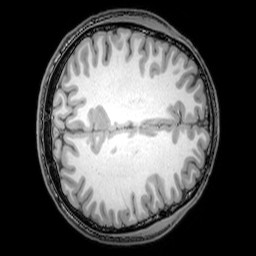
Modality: T1w
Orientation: axial
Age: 24
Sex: male
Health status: healthy
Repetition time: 0.081 s
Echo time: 0.037 s